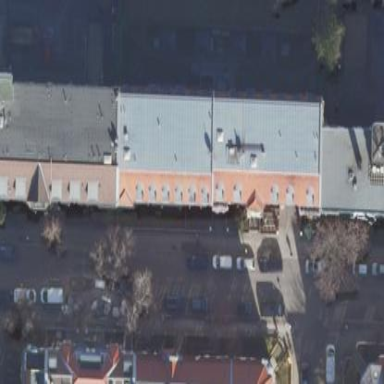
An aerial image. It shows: Nursing home building.